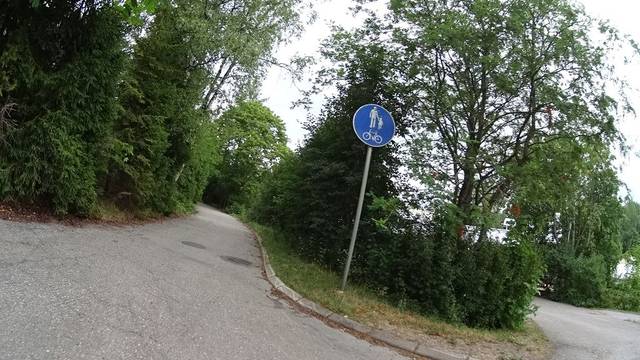
Region: Finland
Coordinates: 60.205, 24.729